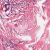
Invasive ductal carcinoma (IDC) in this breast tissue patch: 1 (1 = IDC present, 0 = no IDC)